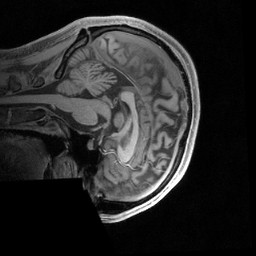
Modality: T1w
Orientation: sagittal
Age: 25
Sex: male
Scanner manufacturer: siemens
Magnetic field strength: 3 T
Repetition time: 2.4 s
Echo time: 0.00224 s